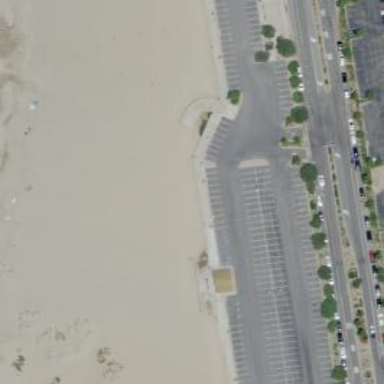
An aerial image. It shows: Parking area with surface.